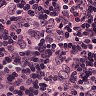
Metastatic tissue present: yes